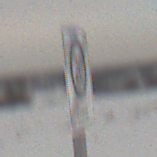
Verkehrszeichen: EndeZone20
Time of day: MorningAfternoon
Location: Outdoor (Nature)
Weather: Overcast
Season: Winter
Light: Natural